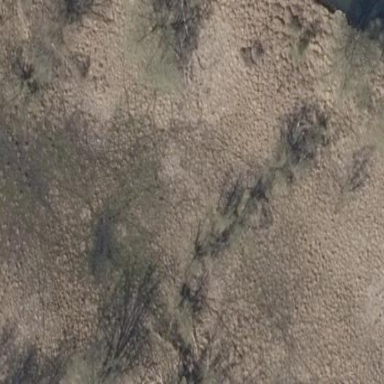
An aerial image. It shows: Area covered in scrub vegetation.